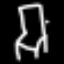
Label: chair